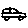
Label: car